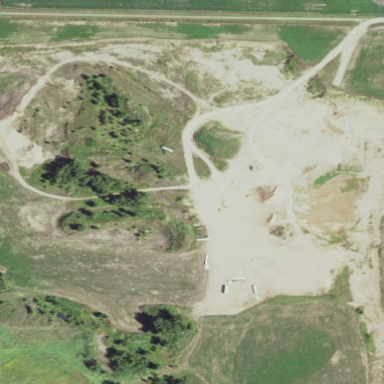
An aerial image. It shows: Quarry used for extracting aggregate resources.